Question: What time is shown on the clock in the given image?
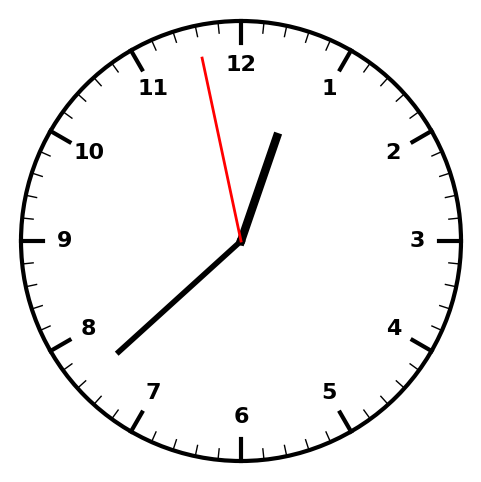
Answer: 12:37:58